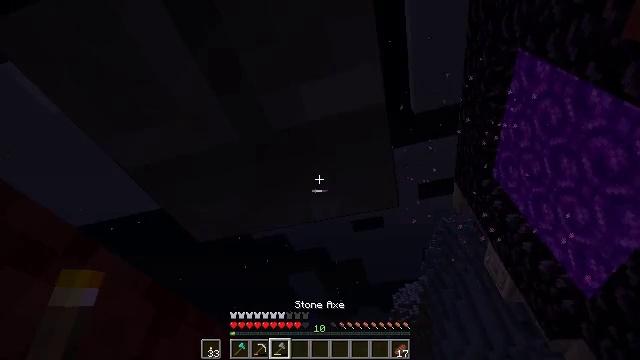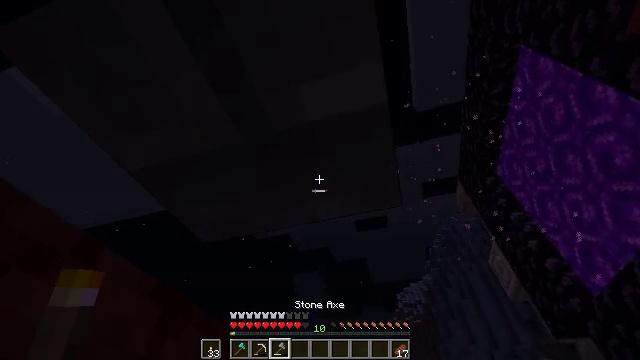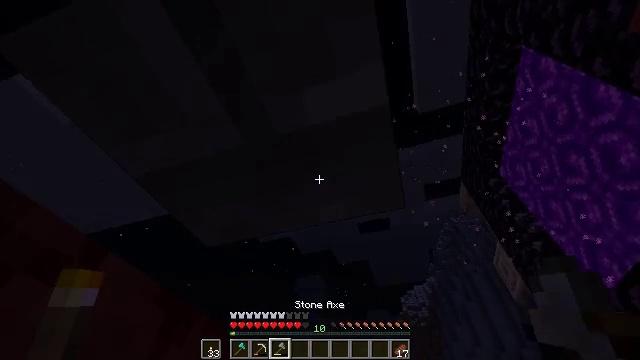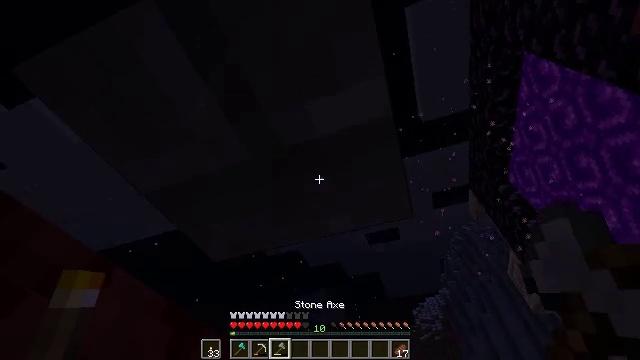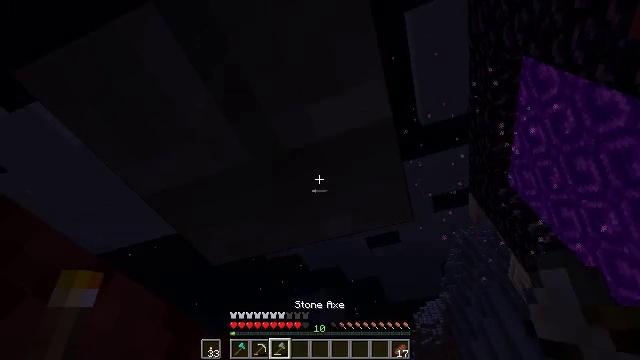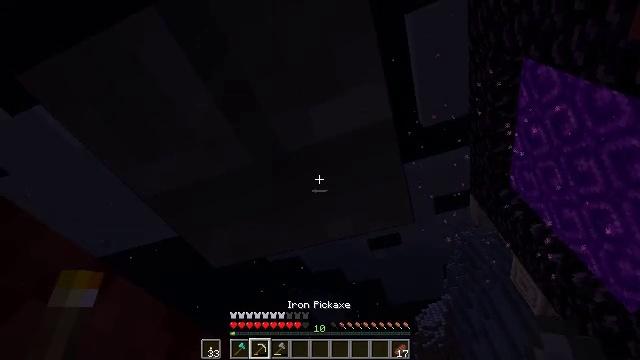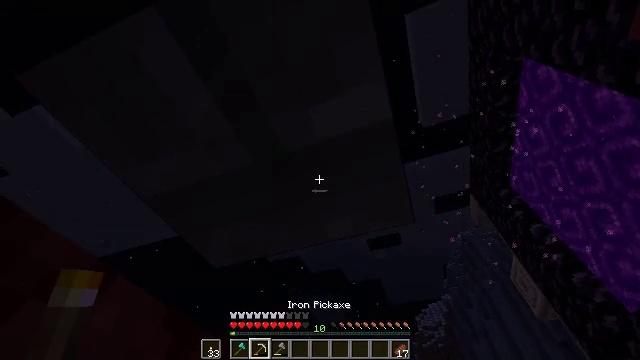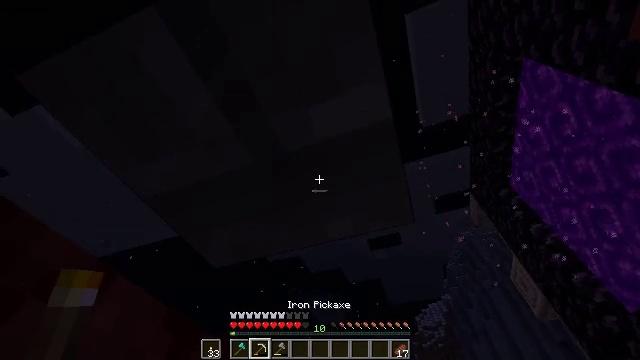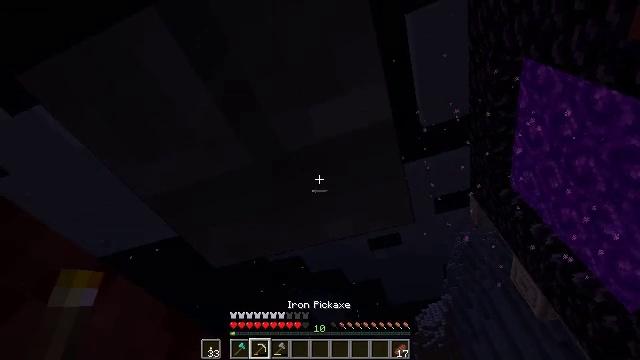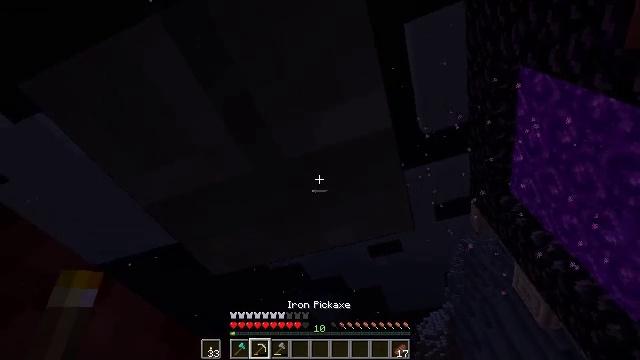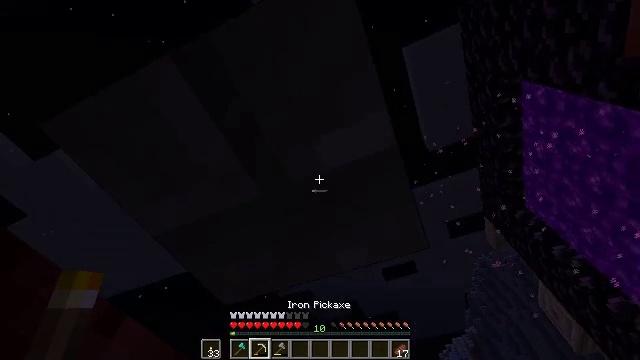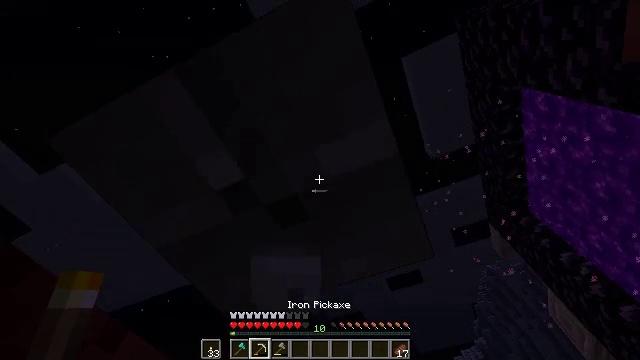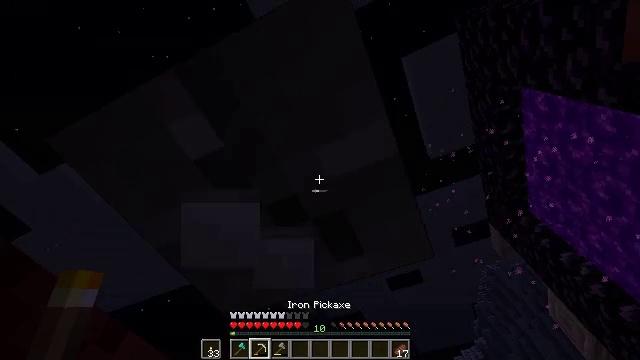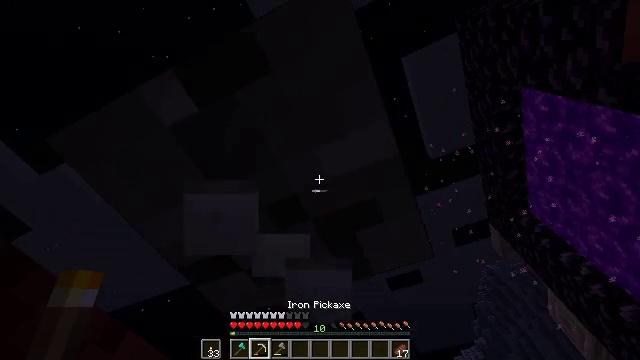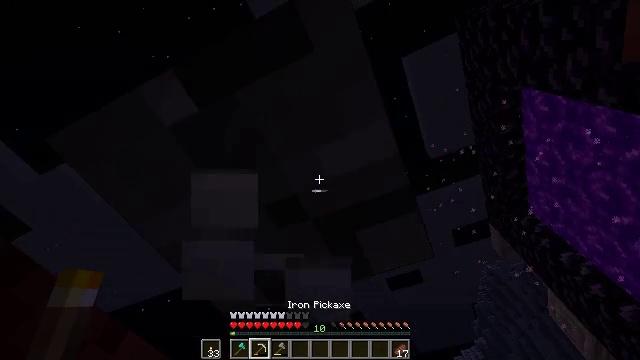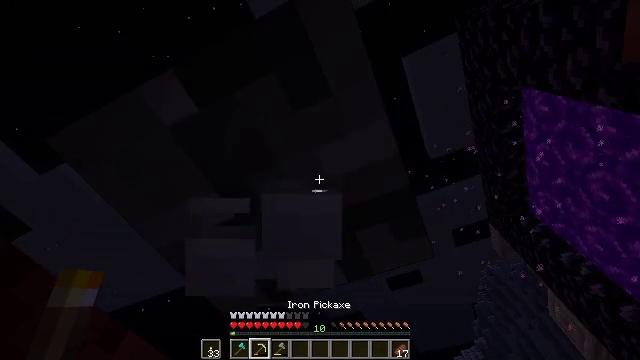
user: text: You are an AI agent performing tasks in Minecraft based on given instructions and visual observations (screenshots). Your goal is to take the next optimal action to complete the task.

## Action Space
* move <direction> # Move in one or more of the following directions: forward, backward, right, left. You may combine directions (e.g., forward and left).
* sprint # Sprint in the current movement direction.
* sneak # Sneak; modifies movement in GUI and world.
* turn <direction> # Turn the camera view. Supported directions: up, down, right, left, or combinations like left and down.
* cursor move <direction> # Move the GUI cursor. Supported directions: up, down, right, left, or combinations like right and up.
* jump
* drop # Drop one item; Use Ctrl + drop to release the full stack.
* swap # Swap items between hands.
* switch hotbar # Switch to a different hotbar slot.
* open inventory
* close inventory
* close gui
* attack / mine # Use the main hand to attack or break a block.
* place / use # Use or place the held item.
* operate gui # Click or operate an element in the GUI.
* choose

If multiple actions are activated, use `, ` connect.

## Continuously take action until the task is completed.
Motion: motion action
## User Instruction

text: Mine the stone brick wall.
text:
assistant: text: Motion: no_op
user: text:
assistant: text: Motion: no_op
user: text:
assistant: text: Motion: turn left and up
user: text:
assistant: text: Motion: no_op
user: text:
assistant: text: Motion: no_op
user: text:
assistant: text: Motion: no_op
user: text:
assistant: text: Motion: no_op
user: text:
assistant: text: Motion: no_op
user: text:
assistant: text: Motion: turn up
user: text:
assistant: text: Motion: turn left and up
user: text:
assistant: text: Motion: turn left and up, attack / mine
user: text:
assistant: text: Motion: attack / mine
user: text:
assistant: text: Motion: attack / mine
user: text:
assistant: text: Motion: attack / mine
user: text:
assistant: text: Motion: attack / mine
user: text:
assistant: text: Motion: attack / mine
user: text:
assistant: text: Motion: attack / mine
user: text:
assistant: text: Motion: attack / mine
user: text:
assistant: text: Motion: attack / mine
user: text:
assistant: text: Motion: attack / mine
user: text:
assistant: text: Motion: attack / mine
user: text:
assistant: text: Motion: attack / mine
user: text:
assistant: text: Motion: attack / mine